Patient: sex F, age 48
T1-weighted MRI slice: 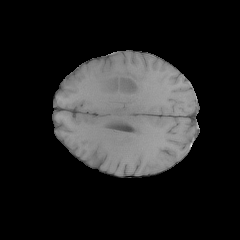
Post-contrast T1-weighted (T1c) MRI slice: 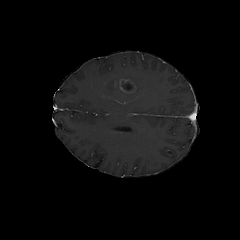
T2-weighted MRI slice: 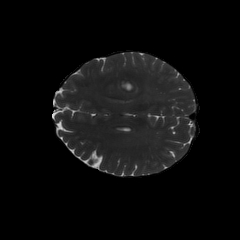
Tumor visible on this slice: yes
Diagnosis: Glioblastoma, IDH-wildtype
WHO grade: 4